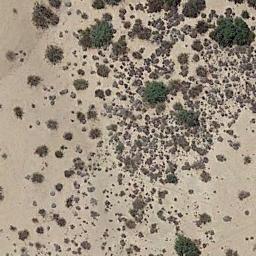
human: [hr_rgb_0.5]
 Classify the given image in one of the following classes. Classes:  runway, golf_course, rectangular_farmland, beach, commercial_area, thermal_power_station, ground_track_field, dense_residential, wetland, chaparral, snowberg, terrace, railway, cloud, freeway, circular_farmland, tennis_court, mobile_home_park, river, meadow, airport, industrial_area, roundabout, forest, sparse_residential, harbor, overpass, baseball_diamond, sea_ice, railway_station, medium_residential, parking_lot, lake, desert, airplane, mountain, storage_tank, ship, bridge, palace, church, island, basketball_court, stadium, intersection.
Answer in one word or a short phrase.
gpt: chaparral